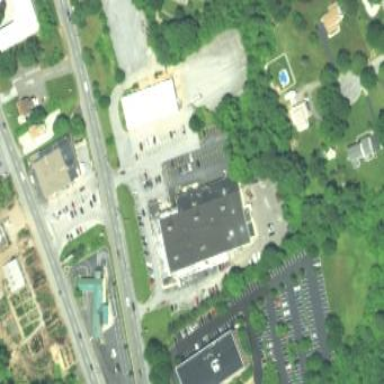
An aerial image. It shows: Retail building.